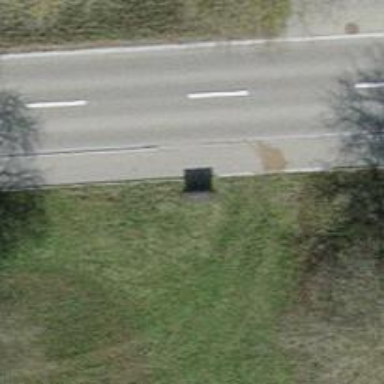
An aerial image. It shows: Power street cabinet.